Question: What is the apps motto?
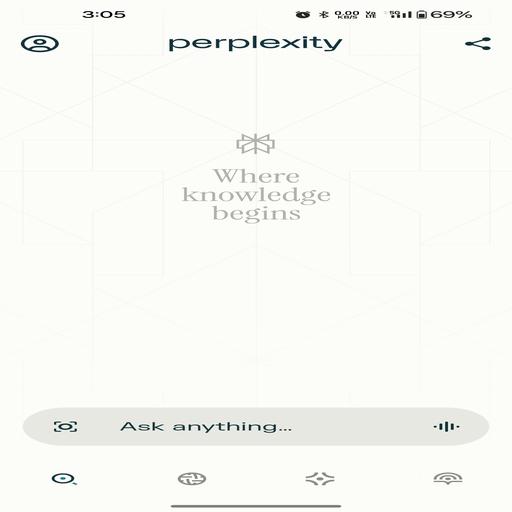
Answer: Where knowledge begins